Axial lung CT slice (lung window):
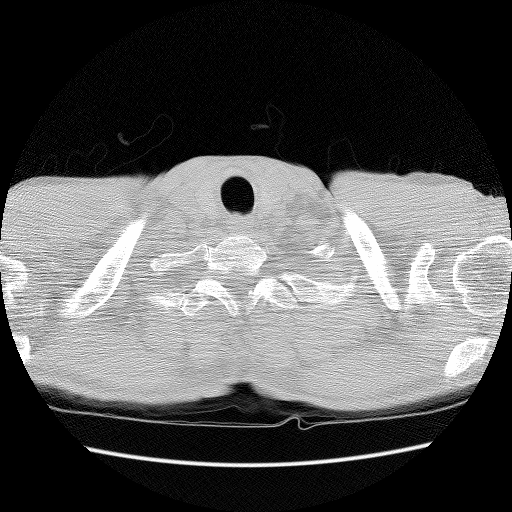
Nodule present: no